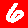
Digit: 6